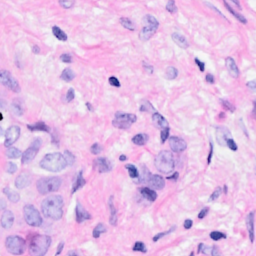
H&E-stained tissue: Breast